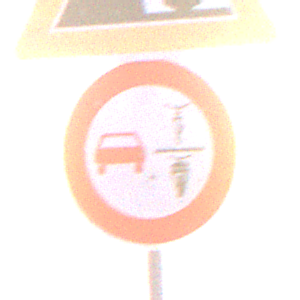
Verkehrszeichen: VerbotUeberholenEinspurigeFahrzeuge
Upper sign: SteinschlagLinks
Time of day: Dawn
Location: Outdoor (RoadRail)
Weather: Clear
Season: NotSpecified
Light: Natural